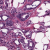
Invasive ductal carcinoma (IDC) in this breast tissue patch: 1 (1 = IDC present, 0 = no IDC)